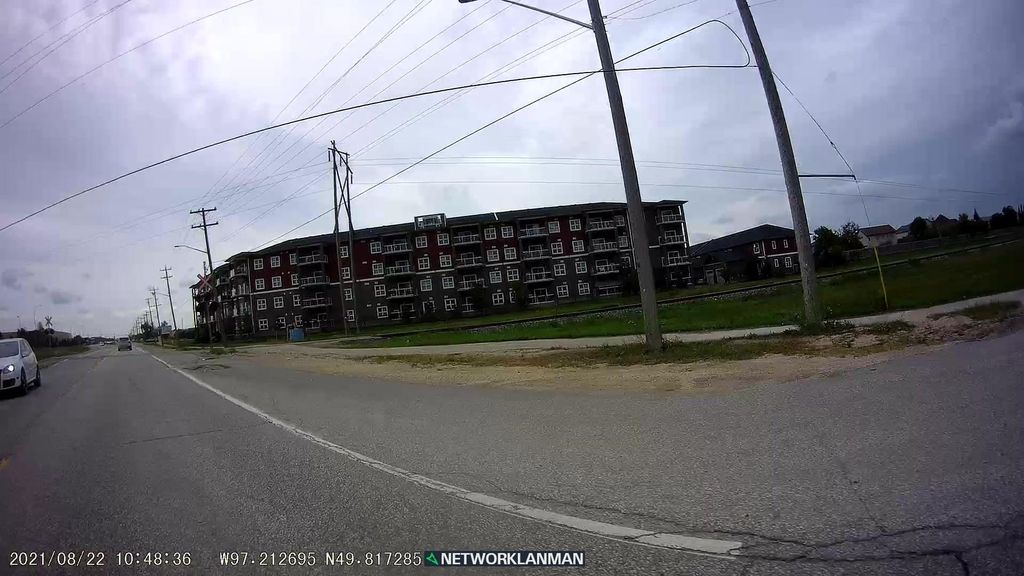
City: winnipeg